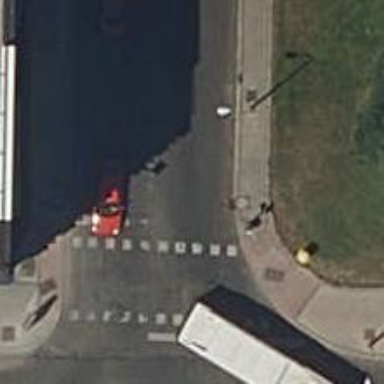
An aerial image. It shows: Road with traffic signals for signaling.